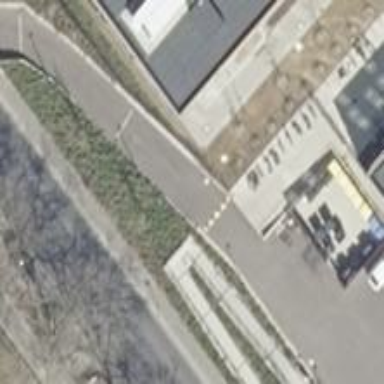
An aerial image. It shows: Table-style traffic calming feature.